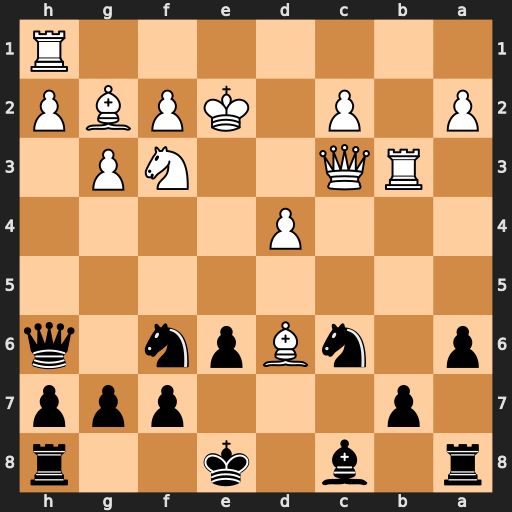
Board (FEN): r1b1k2r/1p3ppp/p1nBpn1q/8/3P4/1RQ2NP1/P1P1KPBP/7R
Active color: b
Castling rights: kq
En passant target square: -
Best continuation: Ne4 Qb2 Nxd6